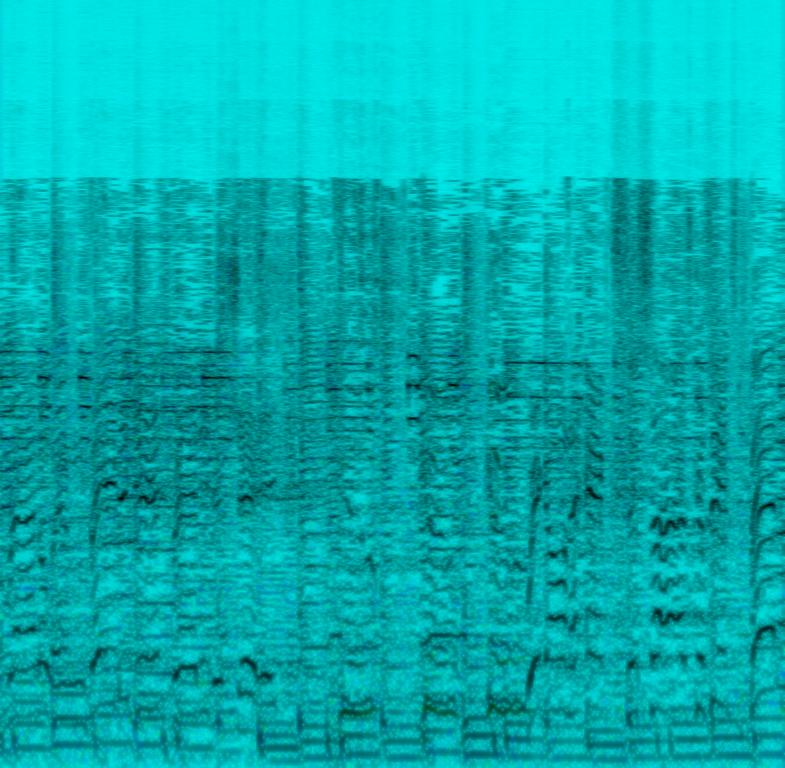
The low quality recording features a blues song that consists of throaty male vocals, alongside harmonizing male vocals, singing over electric guitar melody, brass melody, shimmering hi hats, punchy snare and kick hits and walking double bass. It is a bit noisy and it sounds funky, groovy, happy, fun and vintage - like something you would want to dance to.